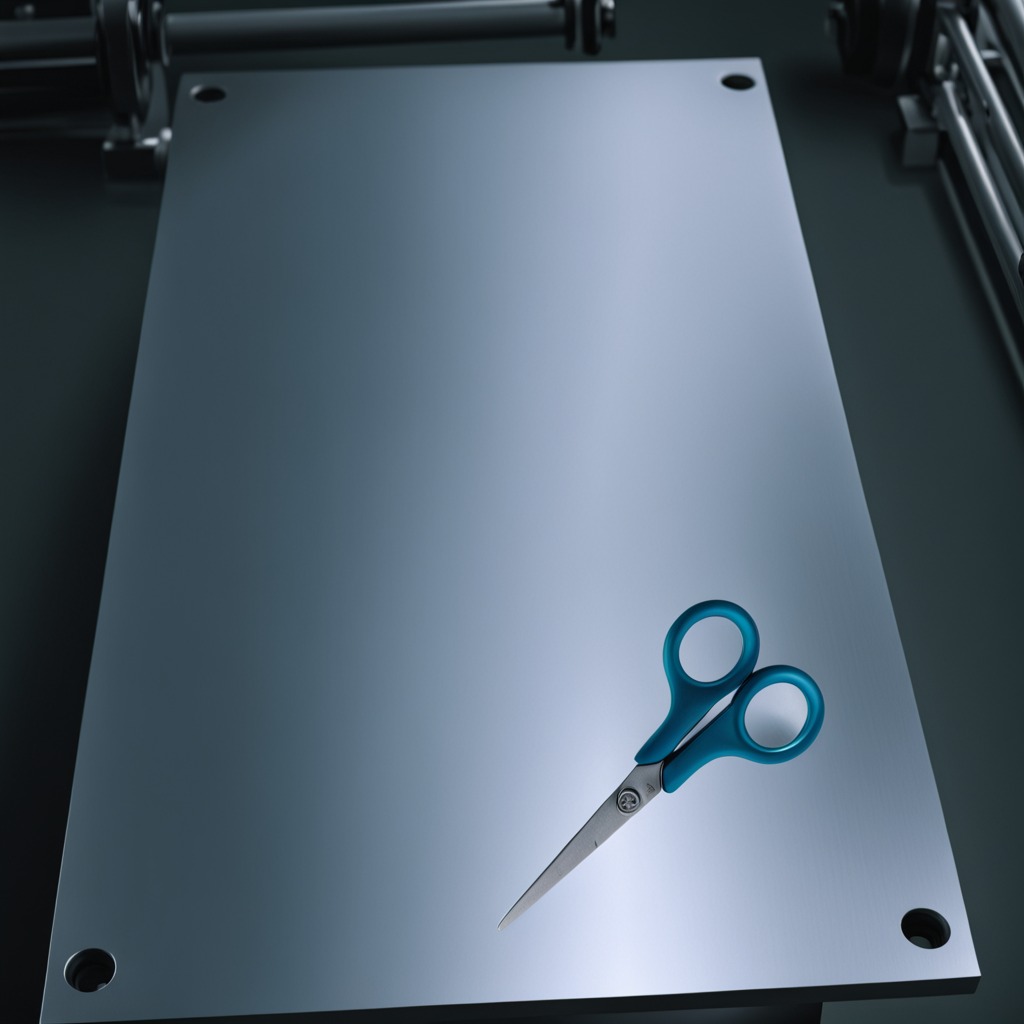
A scissor is lying on the metal table.